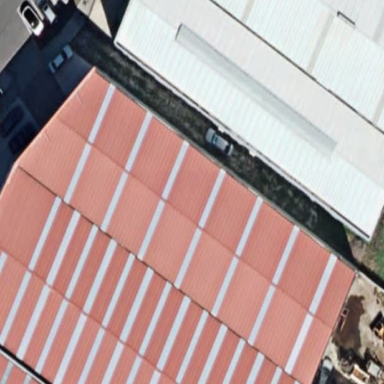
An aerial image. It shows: Industrial area.